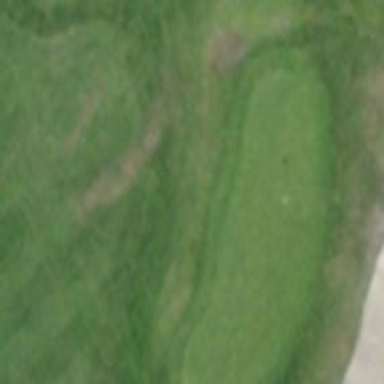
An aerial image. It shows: Picturesque green golfing area with grass land use.